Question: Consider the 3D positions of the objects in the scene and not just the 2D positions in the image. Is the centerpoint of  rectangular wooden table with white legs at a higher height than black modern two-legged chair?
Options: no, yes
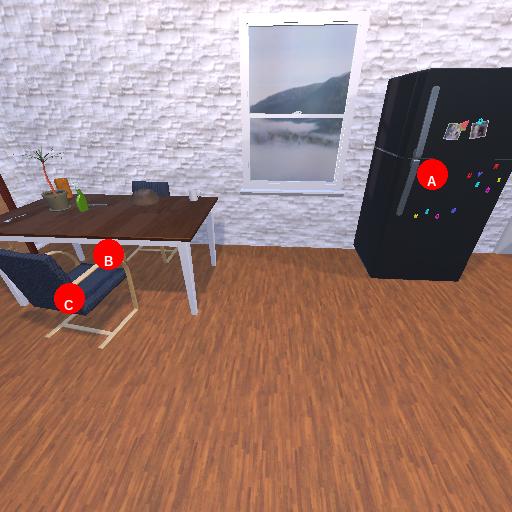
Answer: no